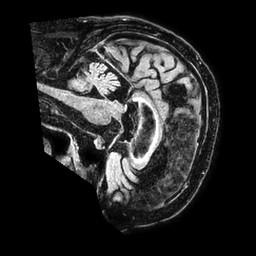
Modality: FLAIR
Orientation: sagittal
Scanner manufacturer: philips
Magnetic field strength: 1.5 T
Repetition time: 4.8 s
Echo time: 0.3 s